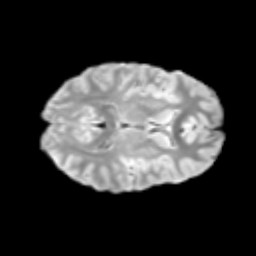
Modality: T2w
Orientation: axial
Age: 14
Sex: female
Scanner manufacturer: siemens
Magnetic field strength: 3 T
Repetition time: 3.8 s
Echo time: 0.07 s